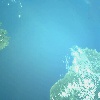
Label: water